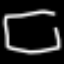
Label: square